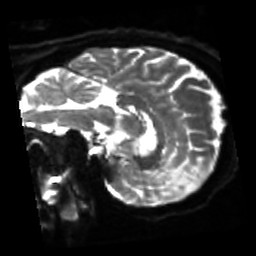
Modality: sbref
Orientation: sagittal
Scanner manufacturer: siemens
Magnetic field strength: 3 T
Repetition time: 4 s
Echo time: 0.0594 s